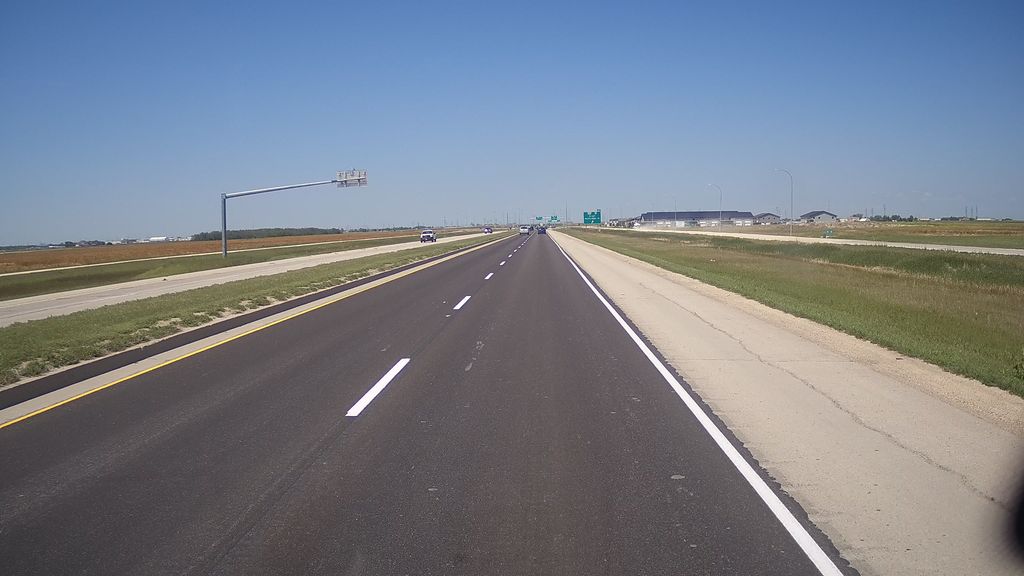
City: winnipeg